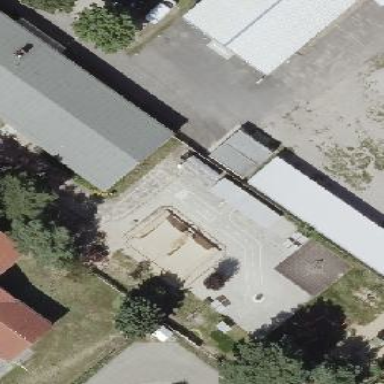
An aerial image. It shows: Kindergarten.